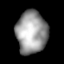
Tissue: lung
Cell type: Myeloid cells
Senescence score: 0.1644
Nuclear area (px): 1296
Mean DAPI intensity: 153.038